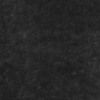
Atmospheric dust classification: not_dusty